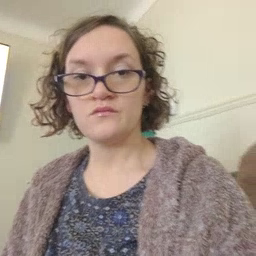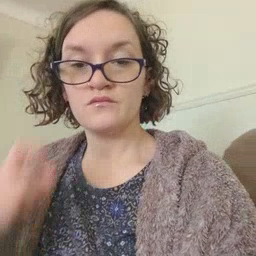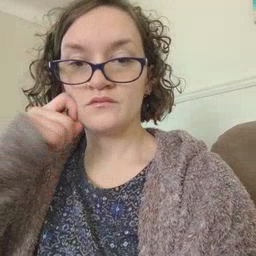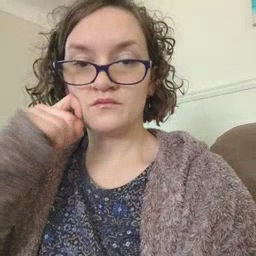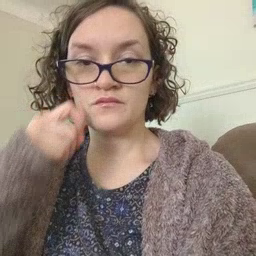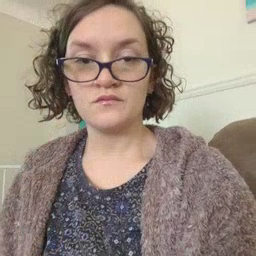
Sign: apple